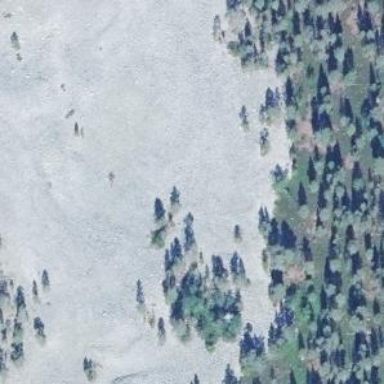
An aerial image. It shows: Forest with evergreen needle-leaved trees.